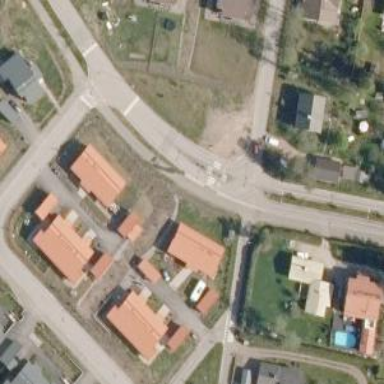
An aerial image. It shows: Charming neighbourhood.